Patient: sex F, age 51
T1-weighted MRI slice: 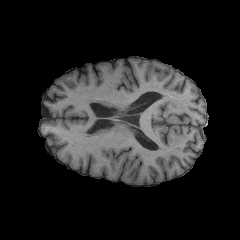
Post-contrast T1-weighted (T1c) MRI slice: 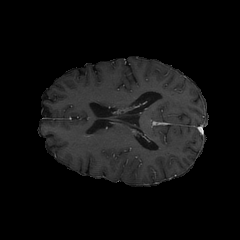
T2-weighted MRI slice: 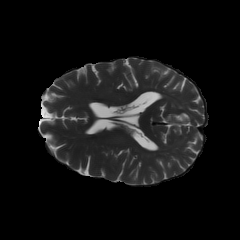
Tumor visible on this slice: no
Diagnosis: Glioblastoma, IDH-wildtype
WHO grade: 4